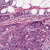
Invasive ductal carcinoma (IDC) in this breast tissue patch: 0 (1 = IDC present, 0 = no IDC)